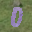
Label: 0